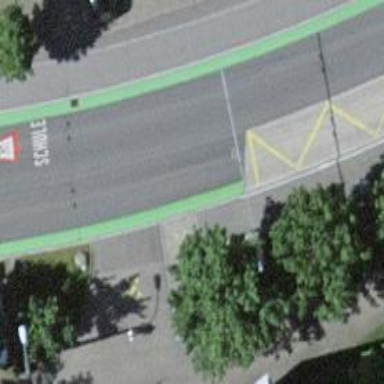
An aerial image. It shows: Unmarked crossing on the road.